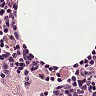
Metastatic tissue present: no